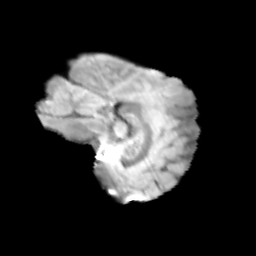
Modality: T2w
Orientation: sagittal
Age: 12
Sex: male
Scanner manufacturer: siemens
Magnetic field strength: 3 T
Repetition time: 3.8 s
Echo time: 0.07 s